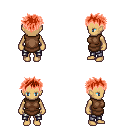
a pixel art fantasy rpg character, female body template, human, tanned skin, brown tunic, metal pants, red bedhead hairstyle, four views (front, back, left, right), 2x2 character sprite sheet, small pixel art, hard edges, no anti-aliasing